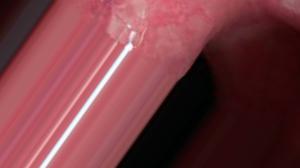
Condition: Mouth Ulcer